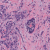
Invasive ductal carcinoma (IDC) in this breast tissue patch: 1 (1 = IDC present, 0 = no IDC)